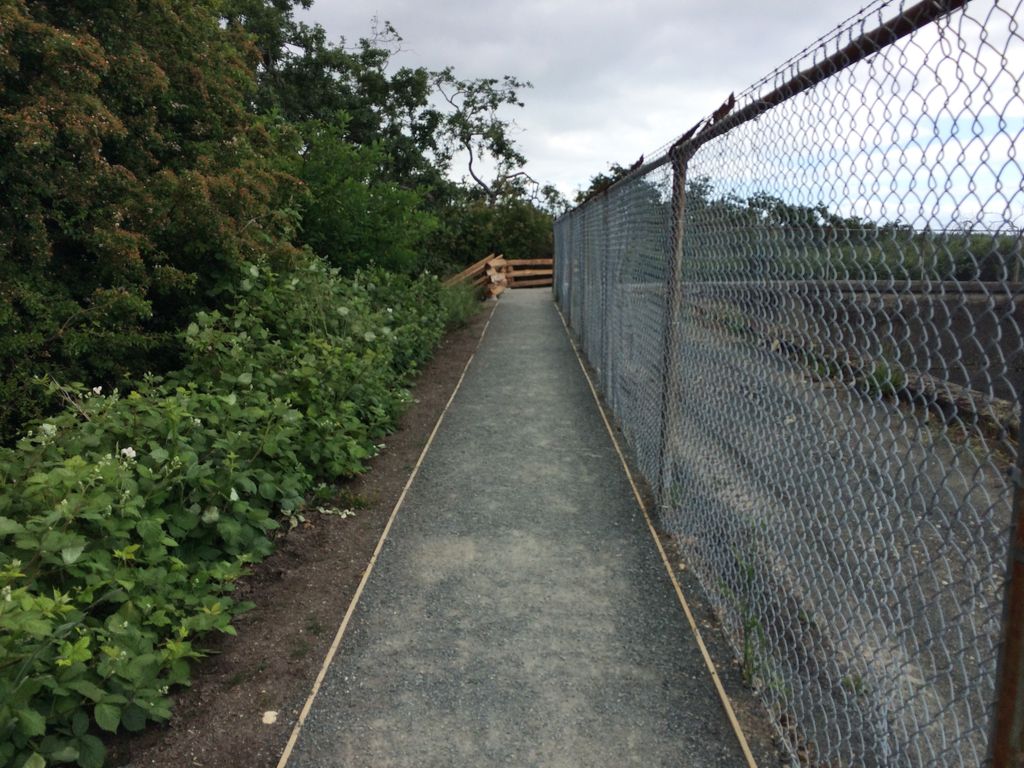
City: victoria